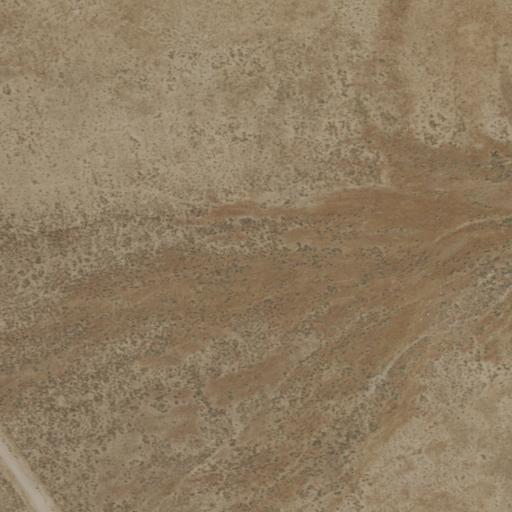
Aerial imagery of valley in Nevada named Willow Canyon containing shrub and grassland